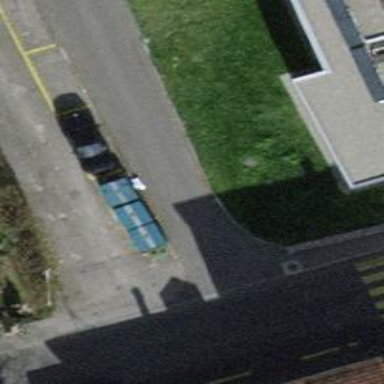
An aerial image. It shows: Recycling container for recycling.